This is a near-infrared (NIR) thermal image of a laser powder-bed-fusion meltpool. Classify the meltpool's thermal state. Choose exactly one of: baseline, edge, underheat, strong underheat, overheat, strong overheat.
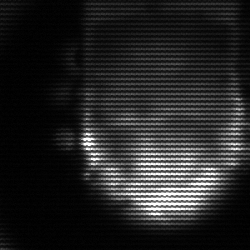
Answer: baseline